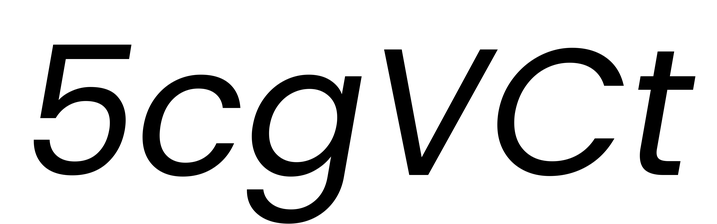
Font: Poppins-Italic